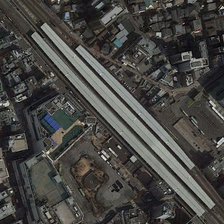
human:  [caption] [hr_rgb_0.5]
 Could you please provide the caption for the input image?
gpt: many buildings are in two sides of a railway station .

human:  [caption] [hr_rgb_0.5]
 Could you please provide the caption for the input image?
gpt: many trains are running on the red track beside the road .

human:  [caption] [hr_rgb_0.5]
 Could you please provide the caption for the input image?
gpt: many buildings are in two sides of a railway station .

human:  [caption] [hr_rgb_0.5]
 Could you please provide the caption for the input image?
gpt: a road above the track surrounded by a dense residential area .

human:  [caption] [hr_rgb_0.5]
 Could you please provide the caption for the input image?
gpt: many trains are running on the red track beside the road .